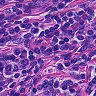
Metastatic tissue present: no